Question: I have the following table

Where I want
- -
My questions:
1. How to make the table which contains the calculation from above?
2. How do I do the calculation which is aggregated from the previous row?
3. If I write a function using shift(1) which takes the value from previous cell, how do I make it stop calculating when A is finished?
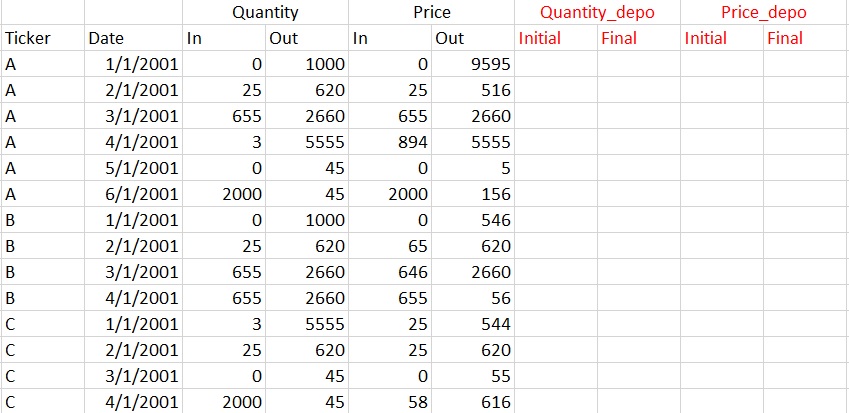
Answer: working off the dataframe structure that you provided above, here's one way to do it without using shifts.
'''
import pandas as pd
df = pd.read_excel('my_sample_data.xls', header=[0,1])
>>>df
Ticker Date Quantity Price Quantity_depo Price_depo
Unnamed: 0_level_1 Unnamed: 1_level_1 In Out In Out Initial Final Initial Final
0 A 2001-01-01 0 1000 0 9595 NaN NaN NaN NaN
1 A 2001-01-02 25 620 25 516 NaN NaN NaN NaN
2 A 2001-01-03 655 2660 655 2660 NaN NaN NaN NaN
3 A 2001-01-04 3 555 894 555 NaN NaN NaN NaN
4 B 2001-01-01 0 1000 0 9595 NaN NaN NaN NaN
5 B 2001-01-02 25 620 25 516 NaN NaN NaN NaN
6 B 2001-01-03 655 2660 655 2660 NaN NaN NaN NaN
7 B 2001-01-04 3 555 894 555 NaN NaN NaN NaN
# Count of rows for each ticker
tkr = df.loc[:,'Ticker']
tkr.columns = ['Ticker']
gp = tkr.groupby('Ticker')['Ticker'].count()
gp_dict = {k:v for k,v in zip(gp.index, gp)}
idx = 0
for v in gp_dict.values():
# Compute for the first row
df.loc[idx, ('Quantity_depo', 'Initial')] = 10000 # Example
df.loc[idx, ('Quantity_depo', 'Final')] = df.loc[idx, ('Quantity_depo', 'Initial')] + df.loc[idx, ('Quantity', 'In')] - df.loc[idx, ('Quantity', 'Out')]
v += idx
# Now fill up the rest of the rows
for ix, value in df.loc[idx+1:v-1].iterrows():
df.loc[ix, ('Quantity_depo', 'Initial')] = df.loc[ix-1, ('Quantity_depo', 'Final')]
df.loc[ix, ('Quantity_depo', 'Final')] = df.loc[ix, ('Quantity_depo', 'Initial')] + df.loc[ix, ('Quantity', 'In')] - df.loc[ix, ('Quantity', 'Out')]
# For the next loop
idx += v
>>>df
Ticker Date Quantity Price Quantity_depo Price_depo
Unnamed: 0_level_1 Unnamed: 1_level_1 In Out In Out Initial Final Initial Final
0 A 2001-01-01 0 1000 0 9595 10000.0 9000.0 NaN NaN
1 A 2001-01-02 25 620 25 516 9000.0 8405.0 NaN NaN
2 A 2001-01-03 655 2660 655 2660 8405.0 6400.0 NaN NaN
3 A 2001-01-04 3 555 894 555 6400.0 5848.0 NaN NaN
4 B 2001-01-01 0 1000 0 9595 10000.0 9000.0 NaN NaN
5 B 2001-01-02 25 620 25 516 9000.0 8405.0 NaN NaN
6 B 2001-01-03 655 2660 655 2660 8405.0 6400.0 NaN NaN
7 B 2001-01-04 3 555 894 555 6400.0 5848.0 NaN NaN
'''